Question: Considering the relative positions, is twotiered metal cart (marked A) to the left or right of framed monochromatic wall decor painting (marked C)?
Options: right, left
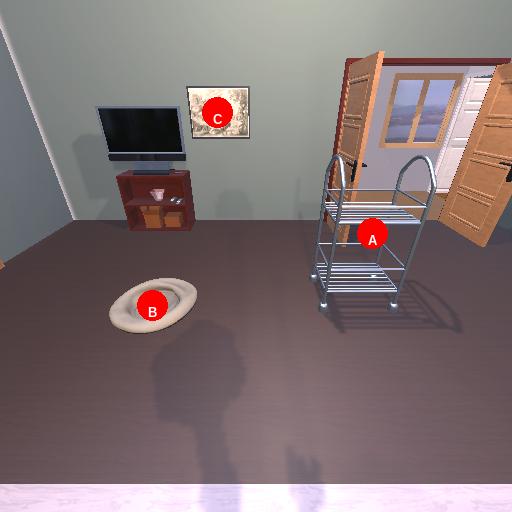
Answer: right